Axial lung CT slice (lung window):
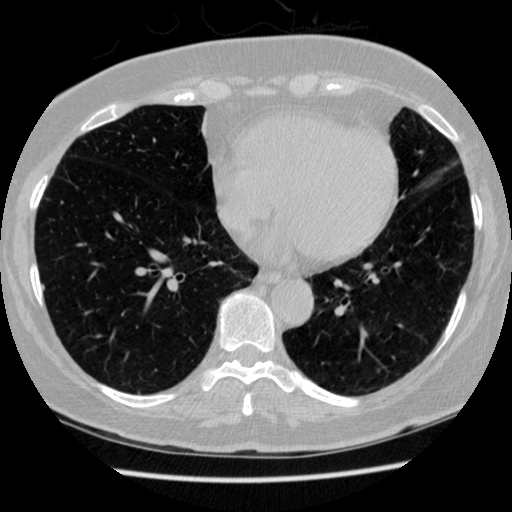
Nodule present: no